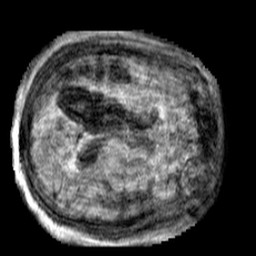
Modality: FLAIR
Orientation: axial
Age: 65
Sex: female
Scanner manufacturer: siemens
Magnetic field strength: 3 T
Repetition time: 5 s
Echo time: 0.387 s